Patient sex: M
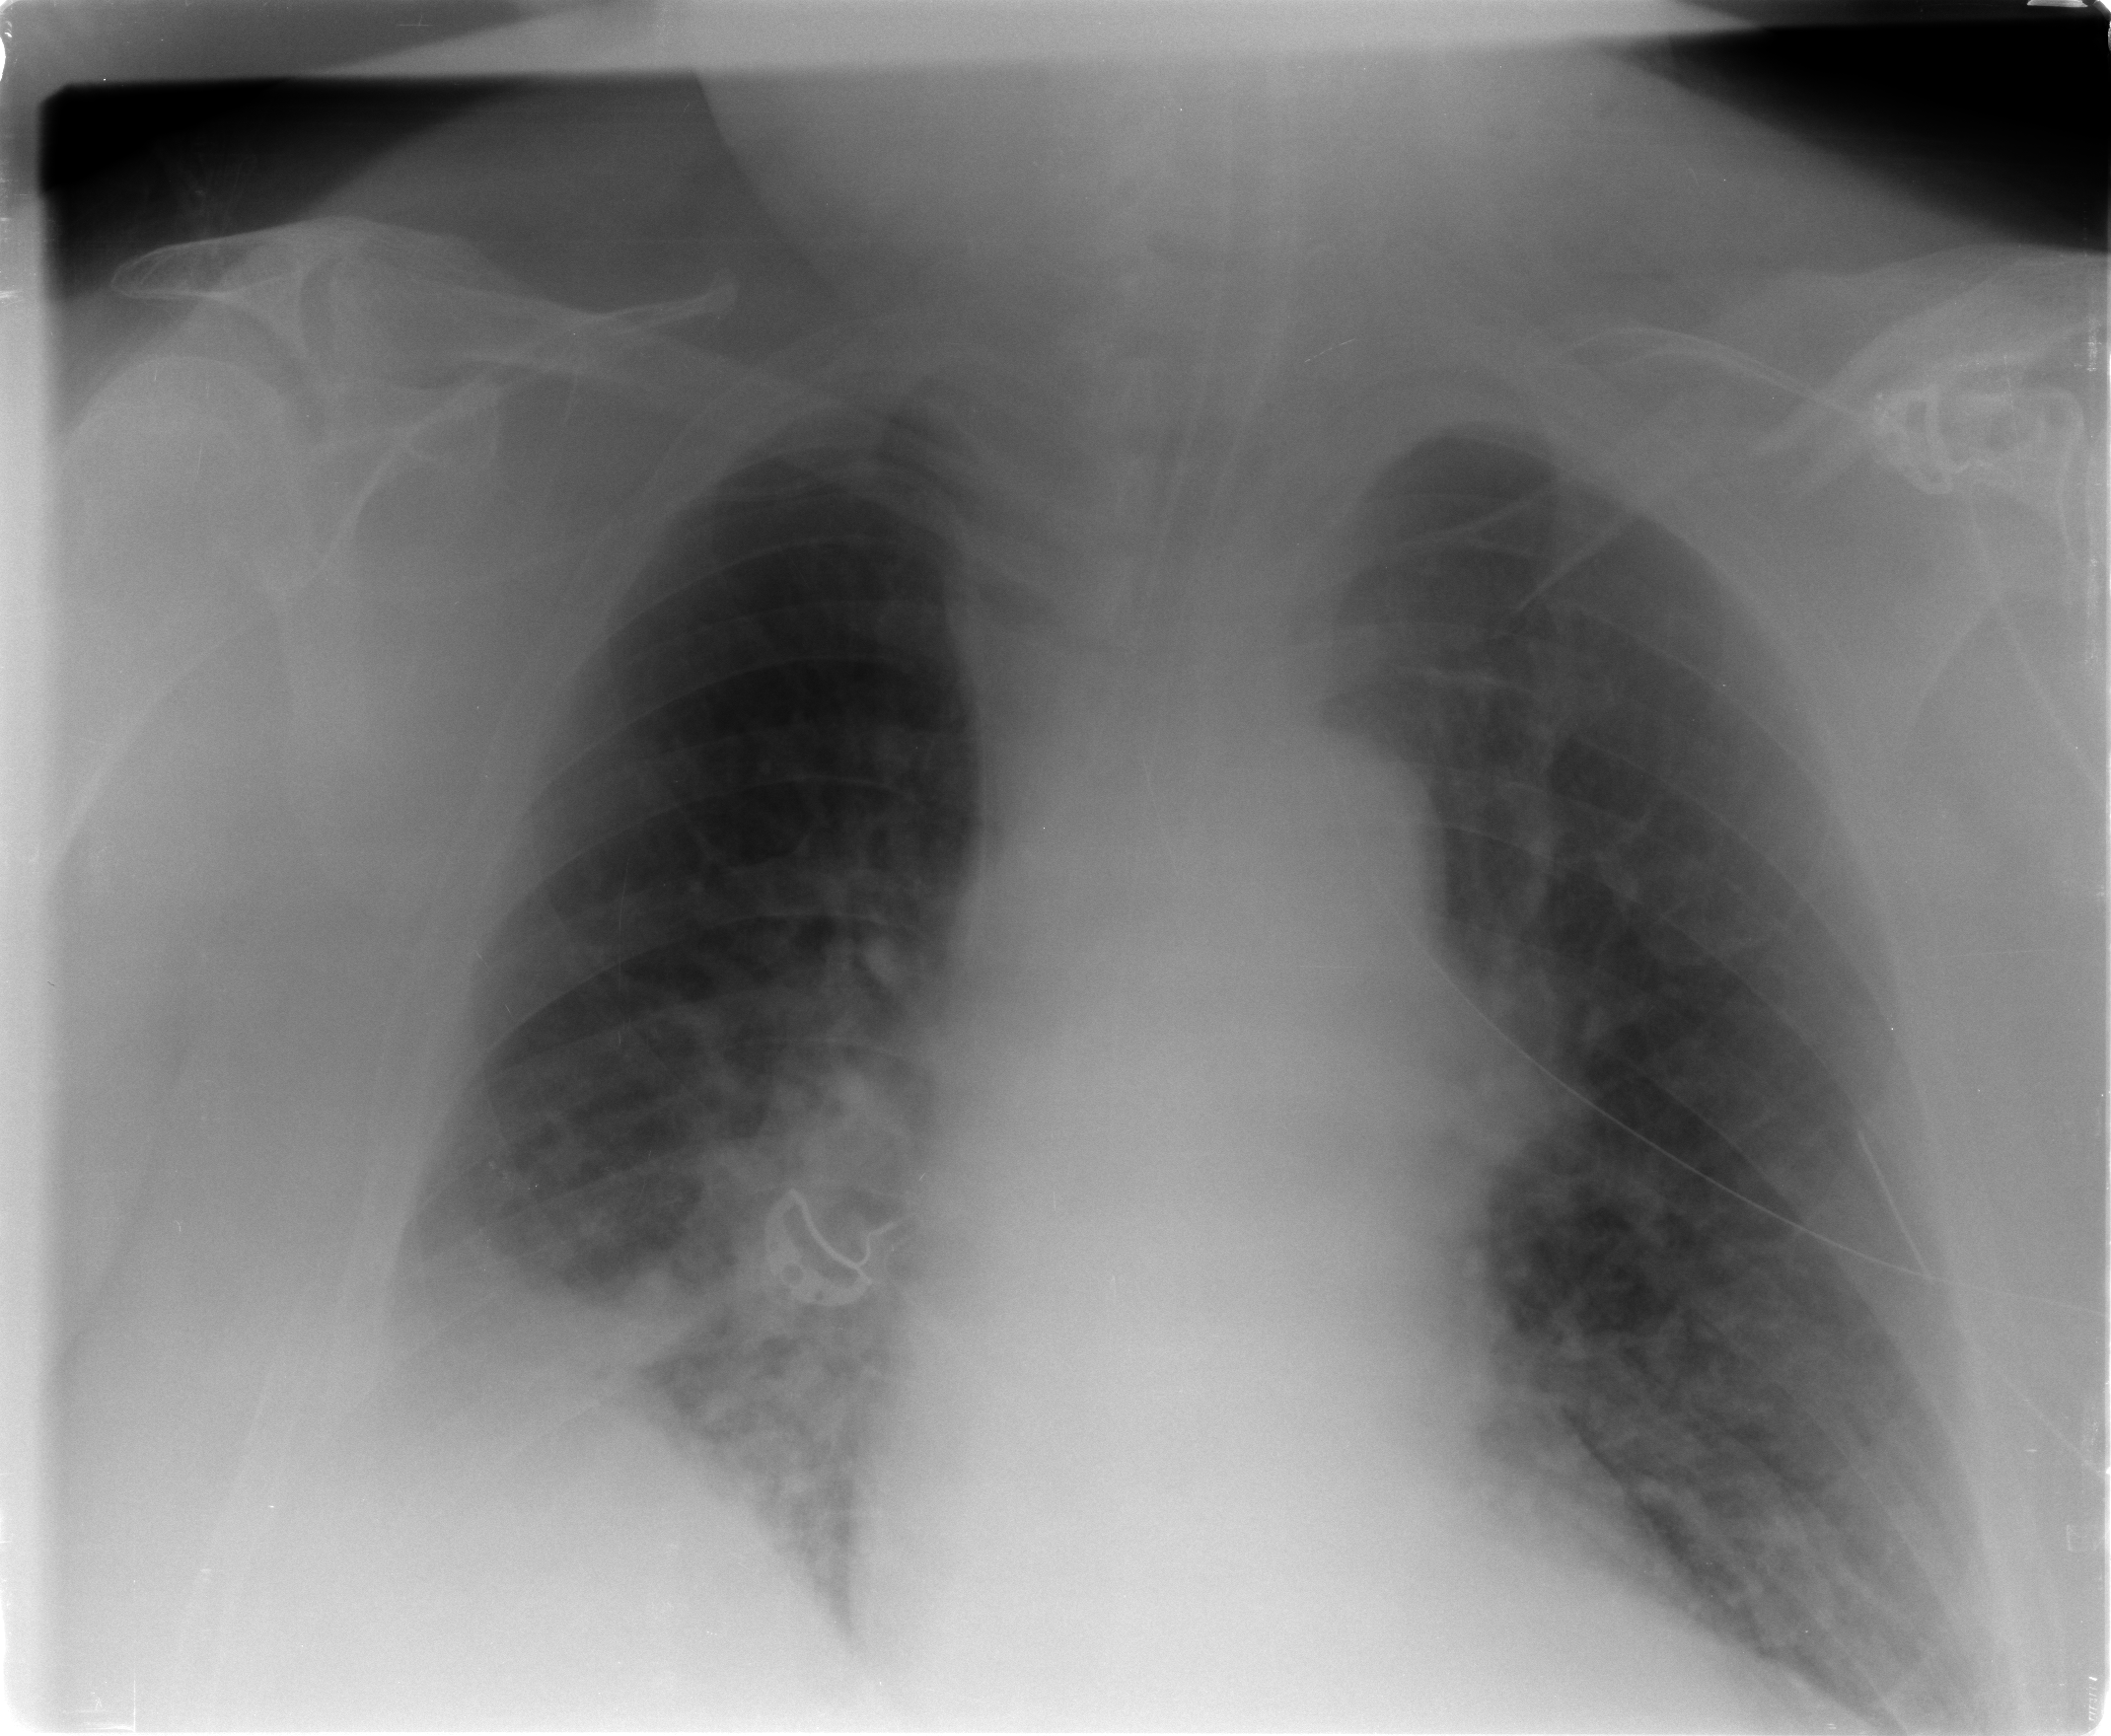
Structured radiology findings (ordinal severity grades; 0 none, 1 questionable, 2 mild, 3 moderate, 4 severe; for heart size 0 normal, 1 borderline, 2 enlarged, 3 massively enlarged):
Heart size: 0
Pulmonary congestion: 2
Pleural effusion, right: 2
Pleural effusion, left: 2
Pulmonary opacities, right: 0
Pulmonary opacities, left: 2
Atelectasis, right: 2
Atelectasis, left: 2